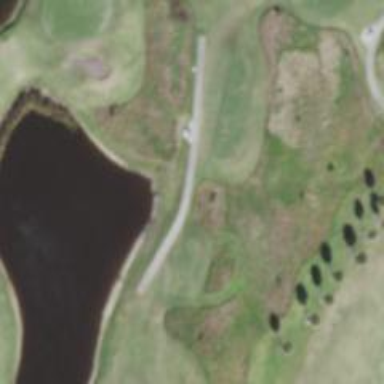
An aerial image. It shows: Golf cartpath that is also road path.